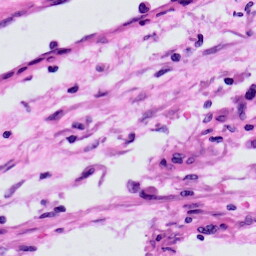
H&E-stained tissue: Skin